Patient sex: M
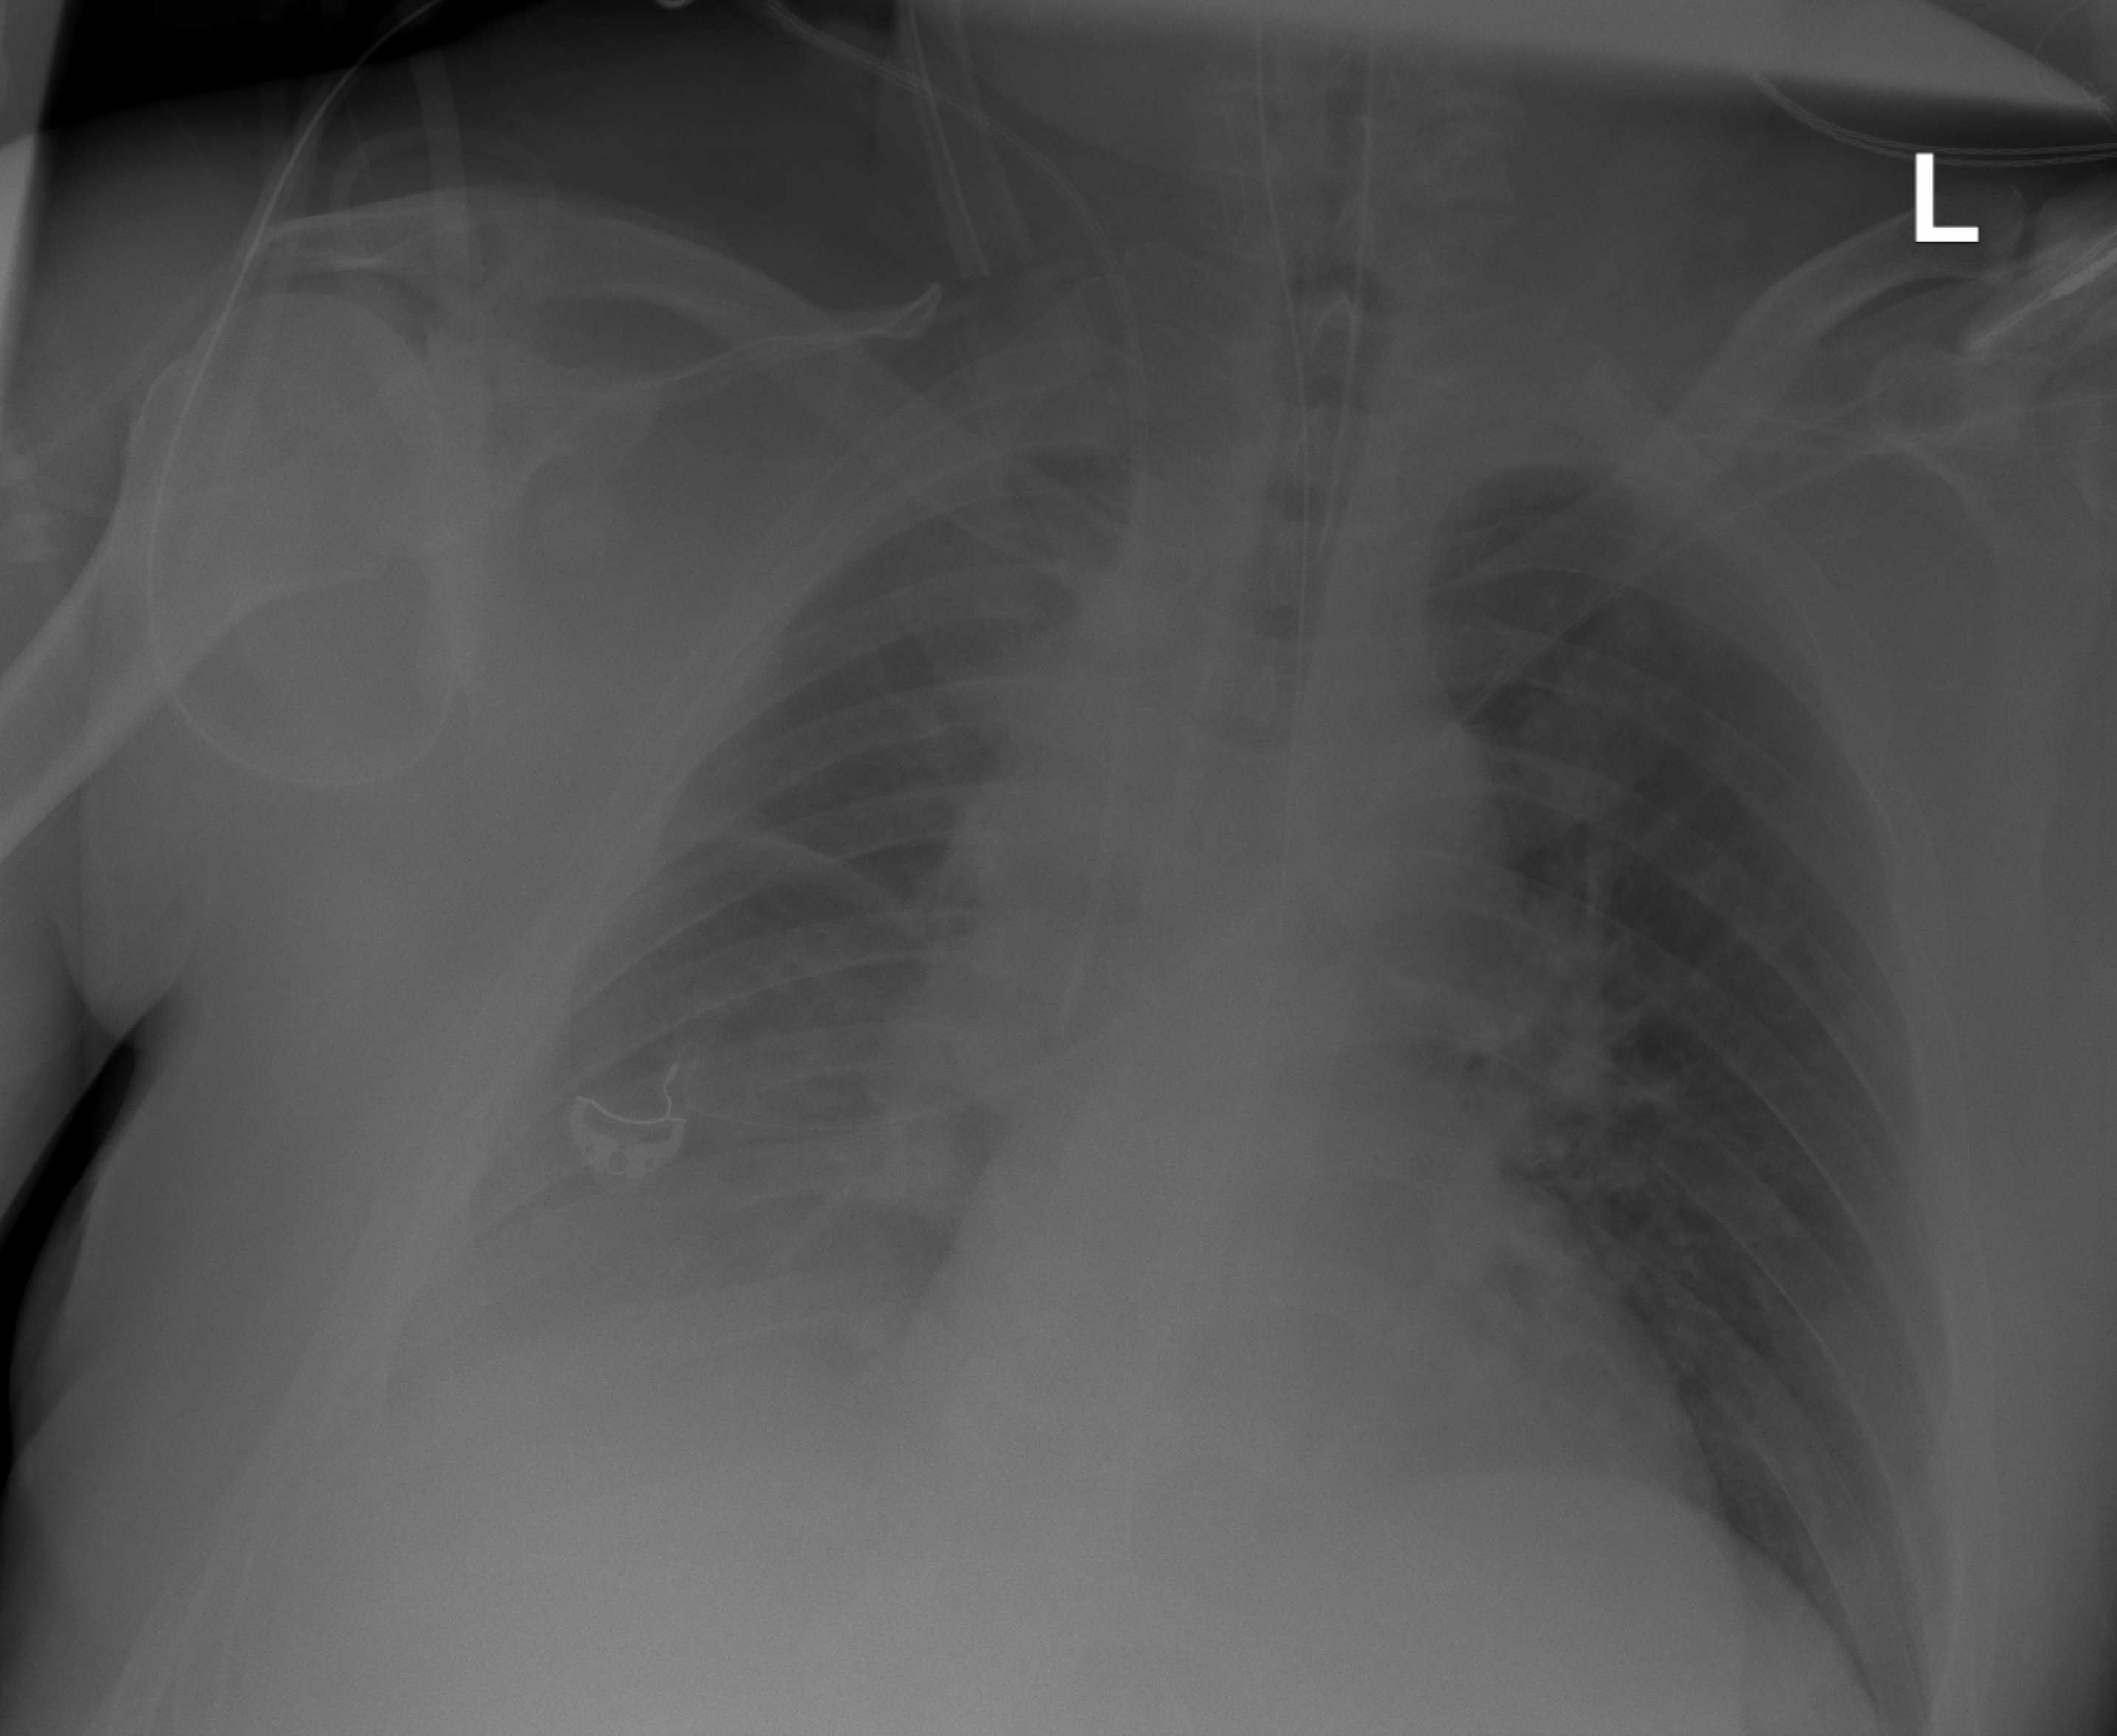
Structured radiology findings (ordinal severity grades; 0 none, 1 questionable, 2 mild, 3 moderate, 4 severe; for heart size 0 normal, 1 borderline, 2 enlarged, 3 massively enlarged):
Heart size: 0
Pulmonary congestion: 2
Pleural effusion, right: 3
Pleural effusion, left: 0
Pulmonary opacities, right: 0
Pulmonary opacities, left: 0
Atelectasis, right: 3
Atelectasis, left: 1